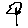
Label: tree